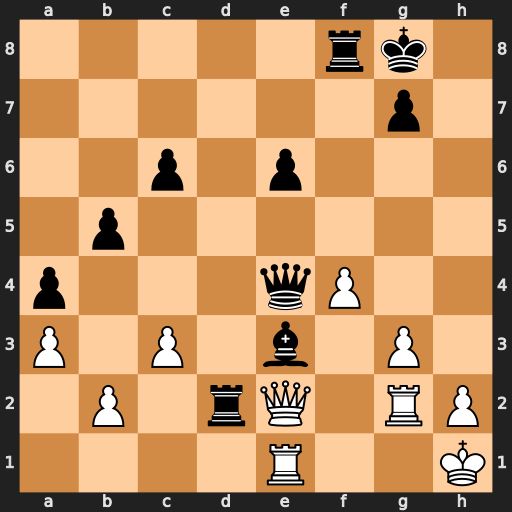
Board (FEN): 5rk1/6p1/2p1p3/1p6/p3qP2/P1P1b1P1/1P1rQ1RP/4R2K
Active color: w
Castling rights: -
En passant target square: -
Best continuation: Qxd2 Bxd2 Rxe4